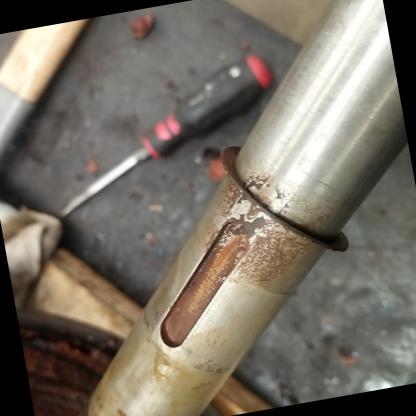
Klasa: inne